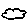
Label: cloud